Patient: sex M, age 45
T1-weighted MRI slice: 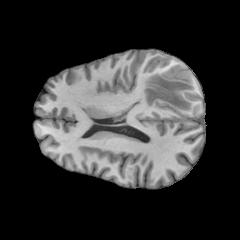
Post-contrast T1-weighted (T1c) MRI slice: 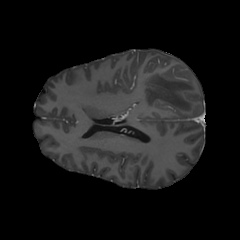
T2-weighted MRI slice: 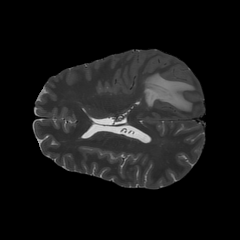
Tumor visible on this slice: yes
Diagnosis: Glioblastoma, IDH-wildtype
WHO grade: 4